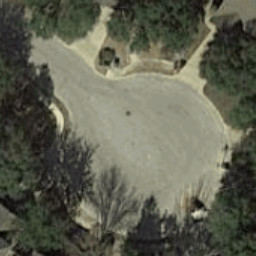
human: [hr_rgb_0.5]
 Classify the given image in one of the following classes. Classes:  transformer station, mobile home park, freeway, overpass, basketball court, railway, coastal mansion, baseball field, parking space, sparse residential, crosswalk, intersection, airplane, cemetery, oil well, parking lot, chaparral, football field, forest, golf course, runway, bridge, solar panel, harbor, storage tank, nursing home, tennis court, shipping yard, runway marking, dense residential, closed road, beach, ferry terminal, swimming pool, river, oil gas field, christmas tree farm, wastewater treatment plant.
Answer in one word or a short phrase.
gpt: closed road